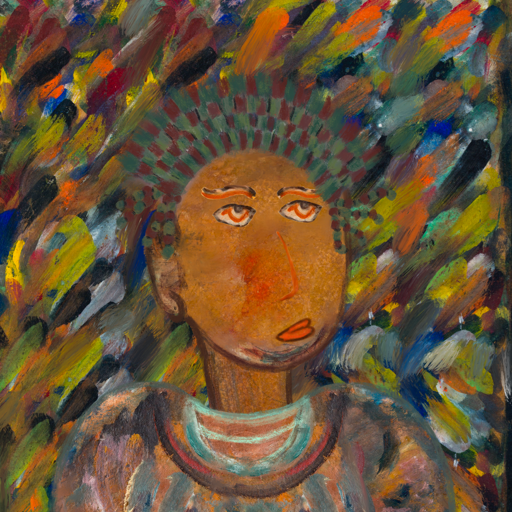
Background: An_Impression, Head And Neck Side: Pipe, Face Side: Experience, Bust: Boggyland, Hair Side: Blank, Head Accessory: After_Raid_Crown, Second Necklace: Blank, Necklace: Blank, Baby: Blank